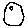
Label: moon